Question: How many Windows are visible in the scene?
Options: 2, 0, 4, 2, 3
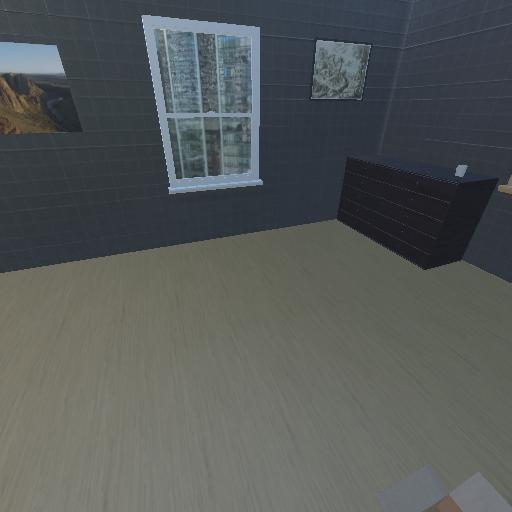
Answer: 2